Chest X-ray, AP view. Patient: 34 years old, sex M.
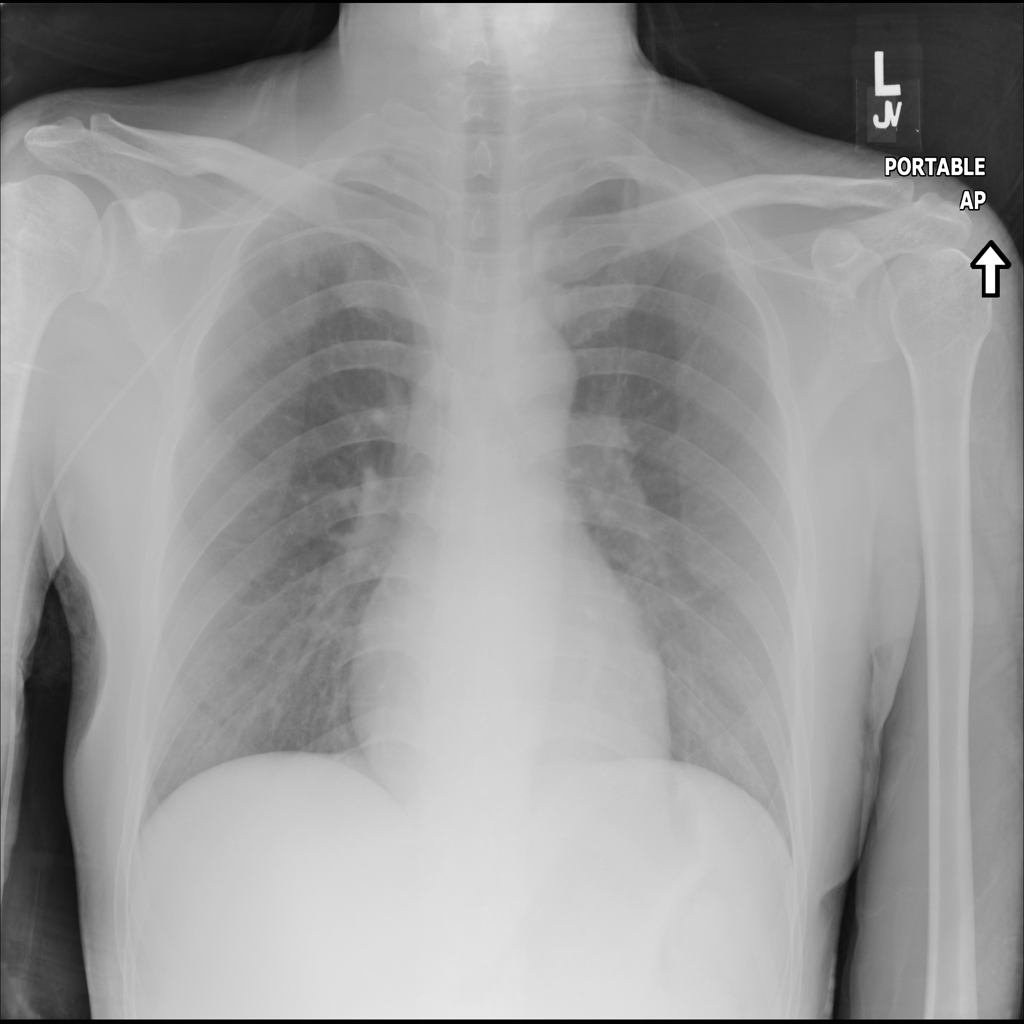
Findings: No Finding